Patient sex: M
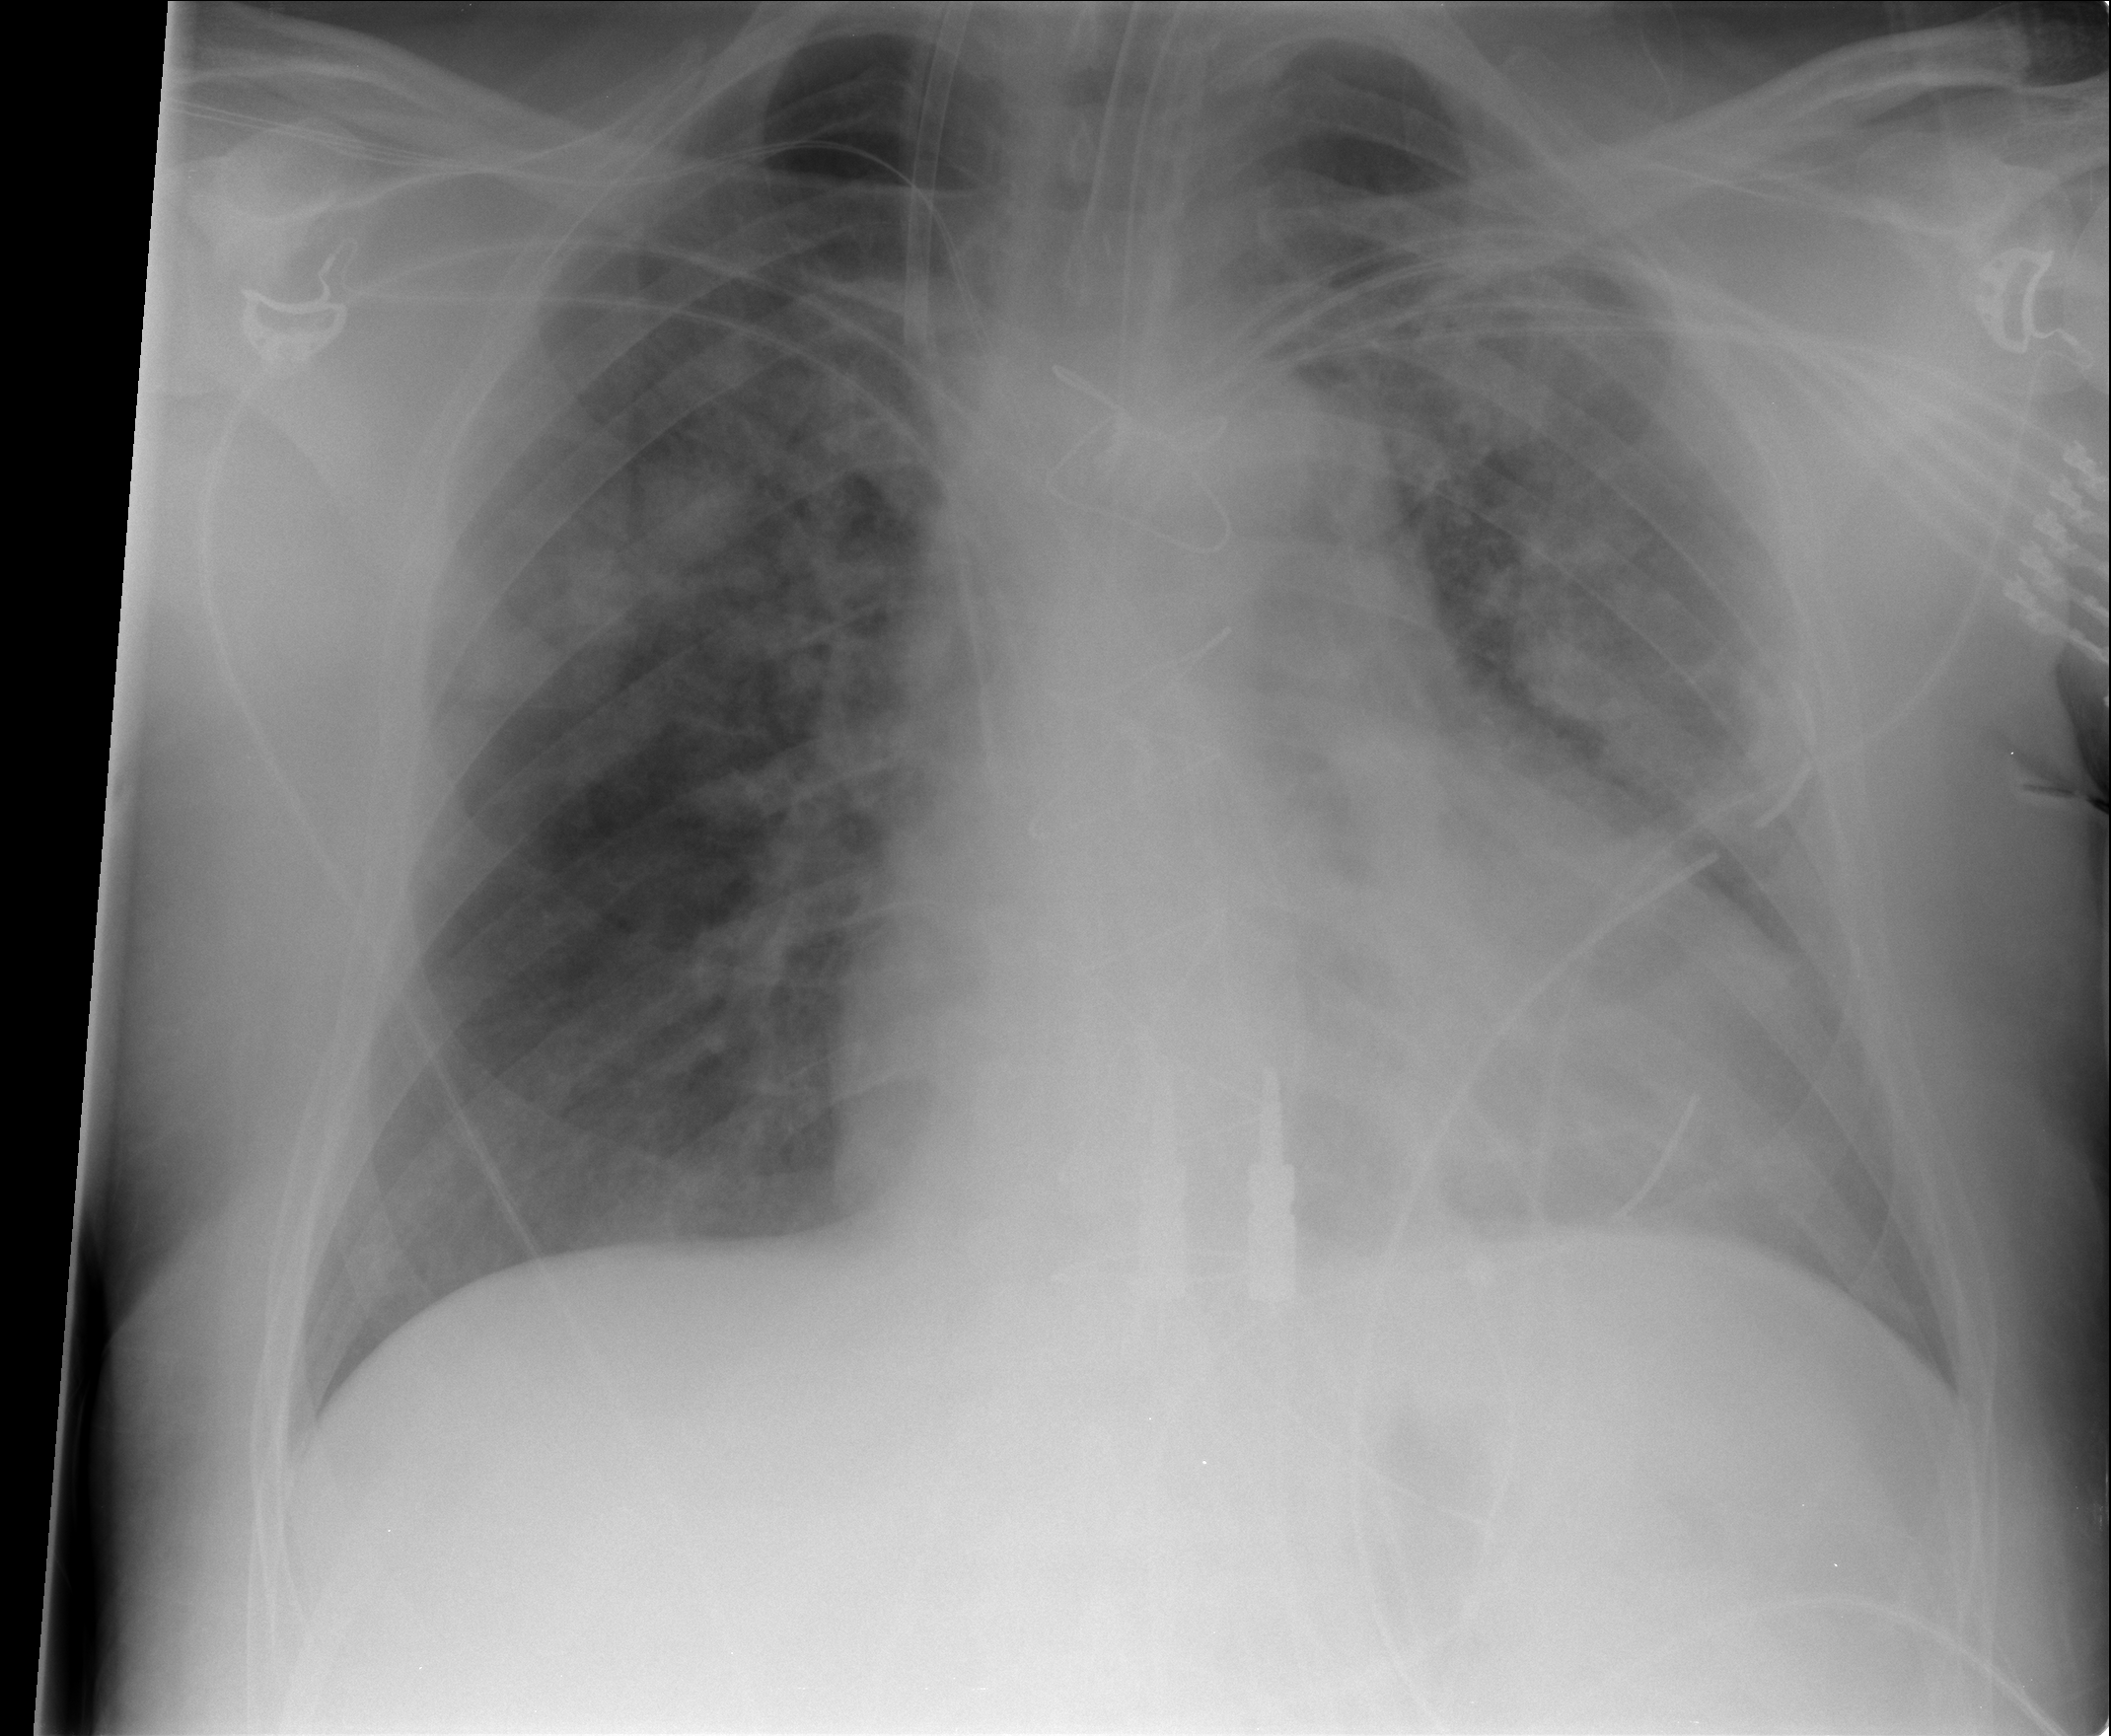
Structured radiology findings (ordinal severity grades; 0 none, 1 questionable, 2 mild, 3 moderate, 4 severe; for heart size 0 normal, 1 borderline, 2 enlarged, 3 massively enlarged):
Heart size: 2
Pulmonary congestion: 2
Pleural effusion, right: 0
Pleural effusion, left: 0
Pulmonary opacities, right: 3
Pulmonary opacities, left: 3
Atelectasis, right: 3
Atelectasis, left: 3